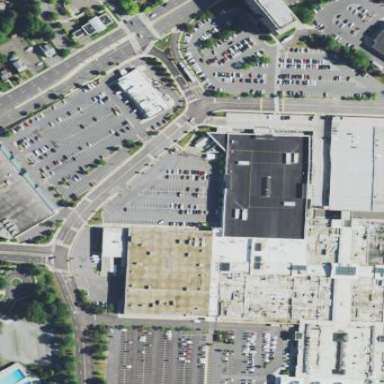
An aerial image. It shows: Paved parking area.